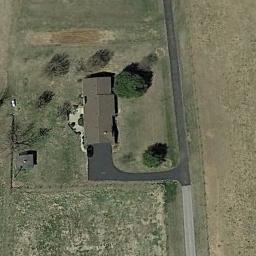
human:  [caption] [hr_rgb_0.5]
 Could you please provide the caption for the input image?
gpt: In a sparse residential area there are two gray houses and a few green trees, Surrounded by farmland and a road .

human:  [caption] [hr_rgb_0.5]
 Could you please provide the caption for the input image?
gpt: There are several houses on the grass, And behind them are lush woods .

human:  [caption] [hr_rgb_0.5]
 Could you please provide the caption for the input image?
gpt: The sparse residential is on the grass next to the bare land and a road .

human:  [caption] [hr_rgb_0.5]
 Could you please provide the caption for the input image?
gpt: There is a building in the sparse residential .

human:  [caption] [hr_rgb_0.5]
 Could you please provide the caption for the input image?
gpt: A sparse residential area with a brown building on the green meadow .